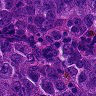
Metastatic tissue present: yes